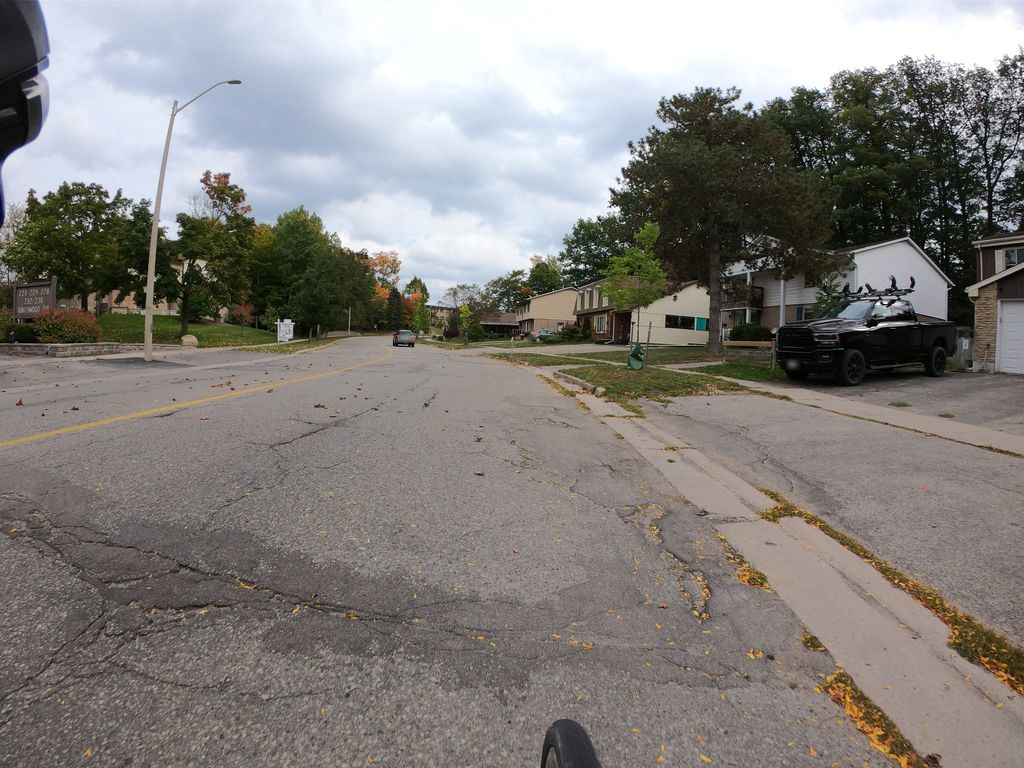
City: kitchener-waterloo